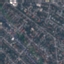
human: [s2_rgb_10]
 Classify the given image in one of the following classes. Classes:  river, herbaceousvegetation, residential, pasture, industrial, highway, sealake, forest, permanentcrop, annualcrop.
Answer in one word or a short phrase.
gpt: Residential